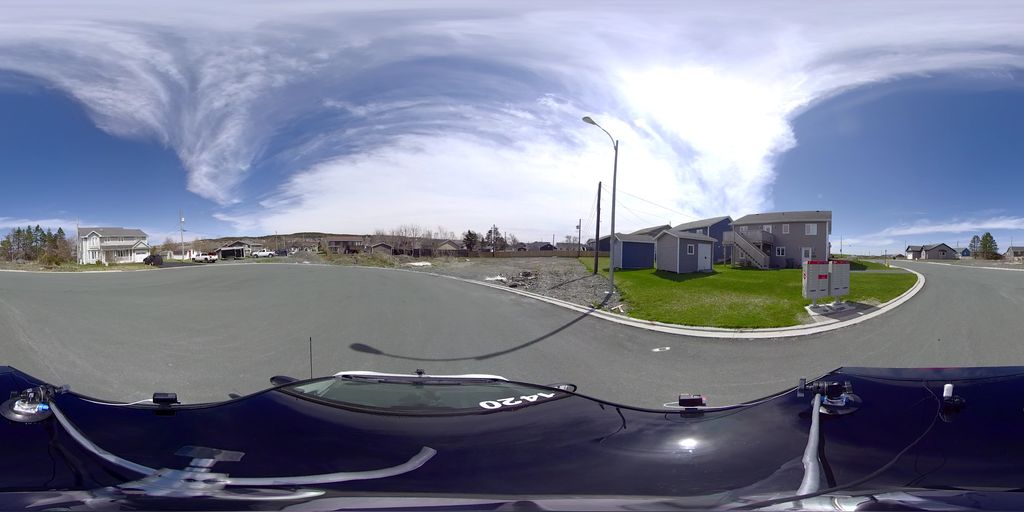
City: st_johns